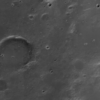
Label: not_dusty